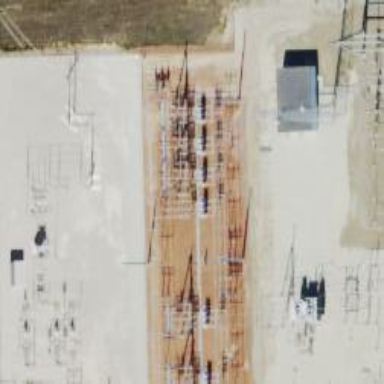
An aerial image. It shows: Switch for power supply.